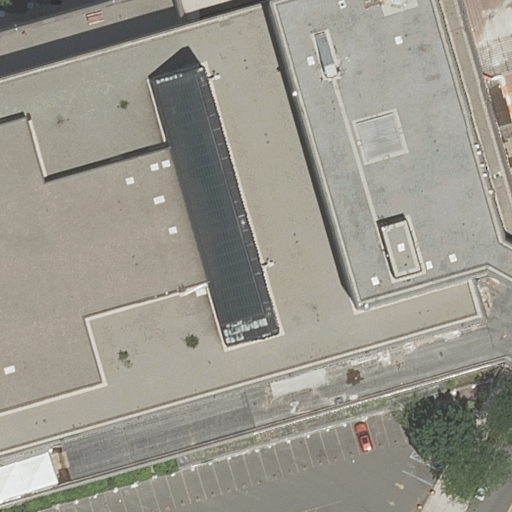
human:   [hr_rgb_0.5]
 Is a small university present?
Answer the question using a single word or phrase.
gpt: yes

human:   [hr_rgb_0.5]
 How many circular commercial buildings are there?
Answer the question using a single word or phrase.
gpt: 0

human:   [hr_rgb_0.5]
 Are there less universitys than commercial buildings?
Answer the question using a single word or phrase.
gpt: no

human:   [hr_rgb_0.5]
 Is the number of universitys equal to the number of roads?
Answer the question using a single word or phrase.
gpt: no

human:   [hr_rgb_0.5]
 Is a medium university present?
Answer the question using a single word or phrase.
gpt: no

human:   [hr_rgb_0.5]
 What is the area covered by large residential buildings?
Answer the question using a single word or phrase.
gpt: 1659m2

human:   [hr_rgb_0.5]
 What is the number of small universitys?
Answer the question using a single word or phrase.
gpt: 1

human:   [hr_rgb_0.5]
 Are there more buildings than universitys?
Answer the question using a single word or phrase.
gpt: no

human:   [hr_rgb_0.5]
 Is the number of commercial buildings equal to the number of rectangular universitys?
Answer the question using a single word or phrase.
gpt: no

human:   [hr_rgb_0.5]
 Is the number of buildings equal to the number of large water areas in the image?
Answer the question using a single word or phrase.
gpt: no

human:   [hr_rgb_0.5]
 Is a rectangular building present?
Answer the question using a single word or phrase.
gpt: no

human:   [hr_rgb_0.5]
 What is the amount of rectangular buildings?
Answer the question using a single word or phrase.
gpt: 0

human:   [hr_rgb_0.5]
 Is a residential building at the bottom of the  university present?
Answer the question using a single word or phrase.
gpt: yes

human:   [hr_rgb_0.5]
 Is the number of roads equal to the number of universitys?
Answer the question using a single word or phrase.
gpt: no

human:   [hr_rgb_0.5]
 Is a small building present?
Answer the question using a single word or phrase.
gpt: no

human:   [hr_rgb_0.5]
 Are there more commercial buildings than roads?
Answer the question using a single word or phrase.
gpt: no

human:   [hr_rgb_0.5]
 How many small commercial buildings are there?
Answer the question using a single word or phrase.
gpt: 0

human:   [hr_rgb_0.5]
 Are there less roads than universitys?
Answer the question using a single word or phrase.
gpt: no

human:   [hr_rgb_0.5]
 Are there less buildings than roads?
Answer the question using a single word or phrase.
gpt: yes

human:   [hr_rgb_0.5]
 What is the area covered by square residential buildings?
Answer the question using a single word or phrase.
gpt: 0m2

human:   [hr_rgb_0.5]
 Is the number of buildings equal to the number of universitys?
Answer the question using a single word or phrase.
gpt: yes

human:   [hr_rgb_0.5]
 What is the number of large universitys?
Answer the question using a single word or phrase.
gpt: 0

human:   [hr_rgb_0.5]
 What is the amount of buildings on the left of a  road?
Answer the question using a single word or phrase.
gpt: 0

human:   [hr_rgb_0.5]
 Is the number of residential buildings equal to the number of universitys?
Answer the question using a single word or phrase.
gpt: yes

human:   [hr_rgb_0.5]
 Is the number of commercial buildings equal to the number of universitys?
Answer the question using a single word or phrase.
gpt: no

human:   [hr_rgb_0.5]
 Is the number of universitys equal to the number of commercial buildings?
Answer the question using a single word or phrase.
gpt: no

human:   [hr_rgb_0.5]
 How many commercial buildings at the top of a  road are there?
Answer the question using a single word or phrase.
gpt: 0

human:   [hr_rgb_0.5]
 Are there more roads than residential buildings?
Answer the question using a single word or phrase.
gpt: yes

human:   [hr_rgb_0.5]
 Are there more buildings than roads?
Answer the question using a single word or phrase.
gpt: no

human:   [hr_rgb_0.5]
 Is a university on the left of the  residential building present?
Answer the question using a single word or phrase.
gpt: no

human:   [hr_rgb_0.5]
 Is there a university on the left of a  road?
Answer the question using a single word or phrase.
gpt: no

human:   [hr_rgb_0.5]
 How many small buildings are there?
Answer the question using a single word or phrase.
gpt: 0

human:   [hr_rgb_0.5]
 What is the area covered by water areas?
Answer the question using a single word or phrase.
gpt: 0m2

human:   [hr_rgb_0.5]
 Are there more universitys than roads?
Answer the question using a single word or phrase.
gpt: no

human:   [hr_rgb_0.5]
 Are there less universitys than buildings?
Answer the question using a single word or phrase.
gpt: no

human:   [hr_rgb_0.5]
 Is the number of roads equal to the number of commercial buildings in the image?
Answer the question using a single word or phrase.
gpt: no